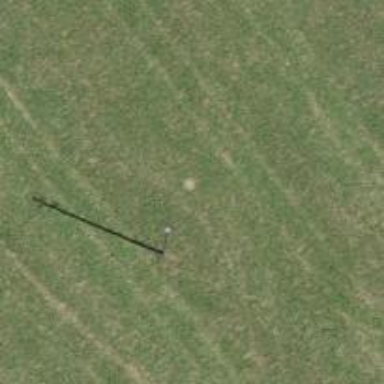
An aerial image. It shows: Power pole.